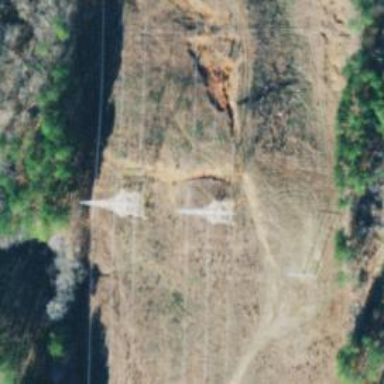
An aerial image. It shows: Lattice structure tower.